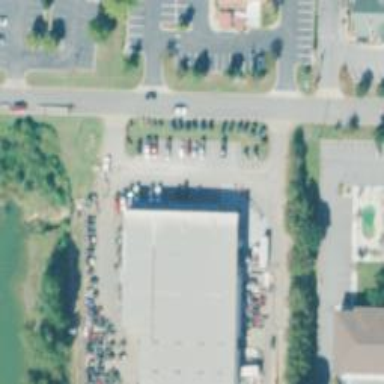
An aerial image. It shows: Commercial building housing motorcycle shop.